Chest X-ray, PA view. Patient: 53 years old, sex F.
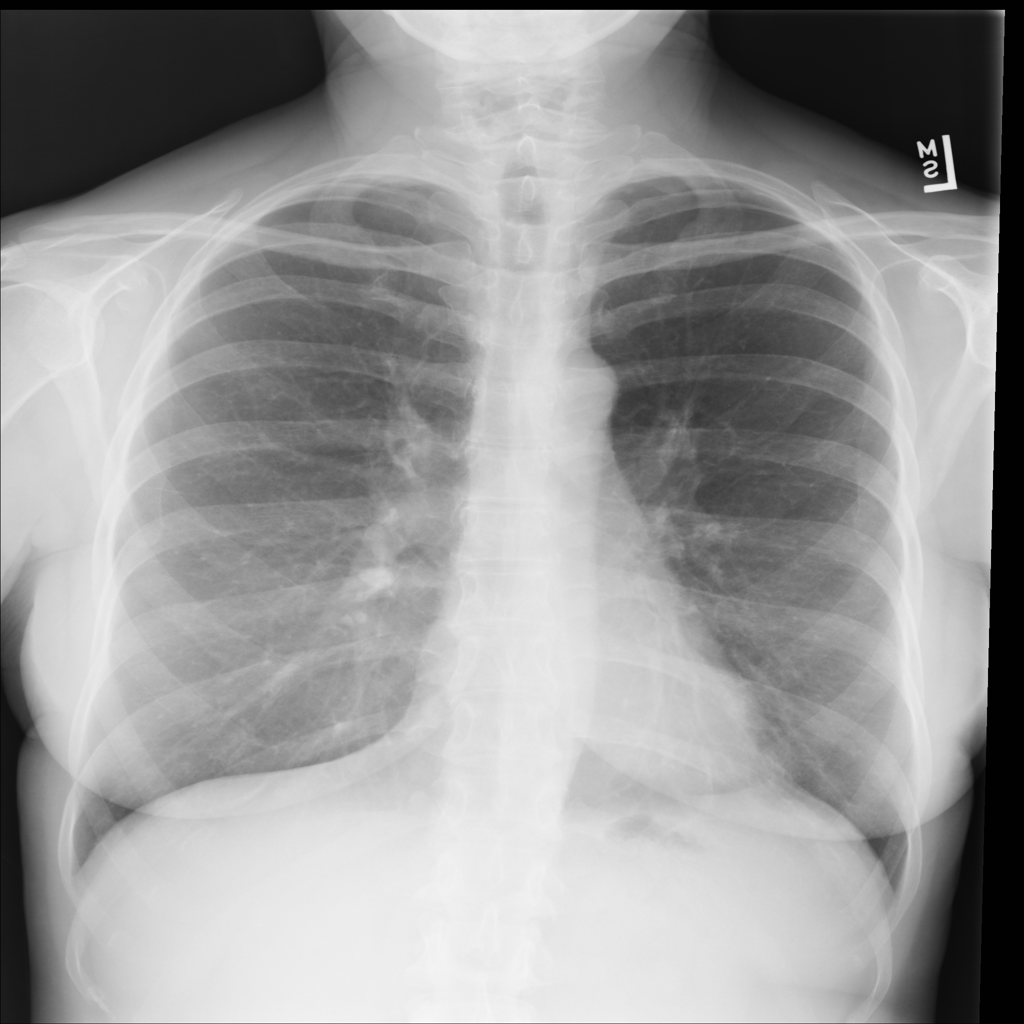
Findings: No Finding